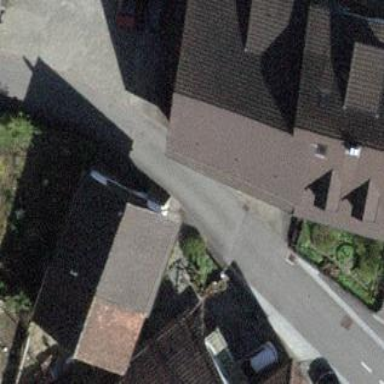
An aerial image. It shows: Building with tile roof.